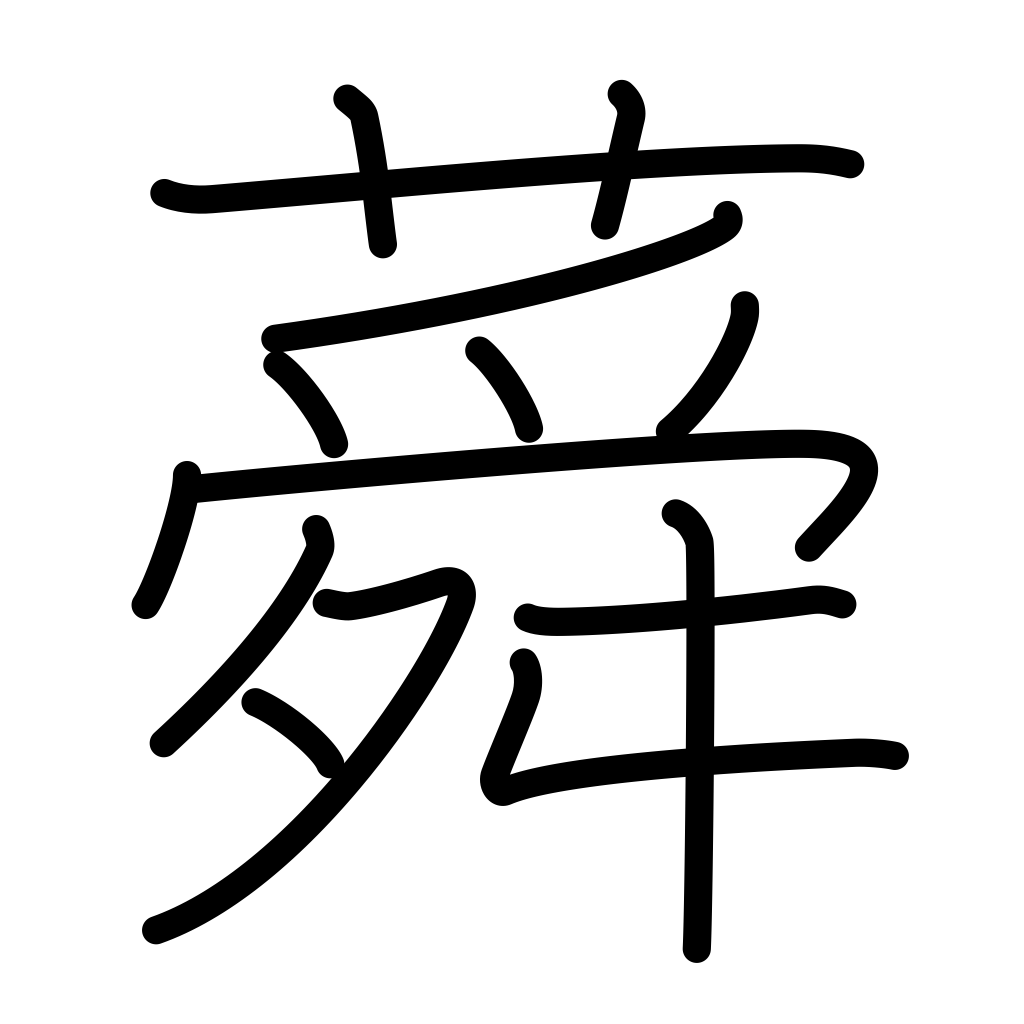
Meaning: rose of Sharon, althea